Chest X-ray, AP view. Patient: 40 years old, sex F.
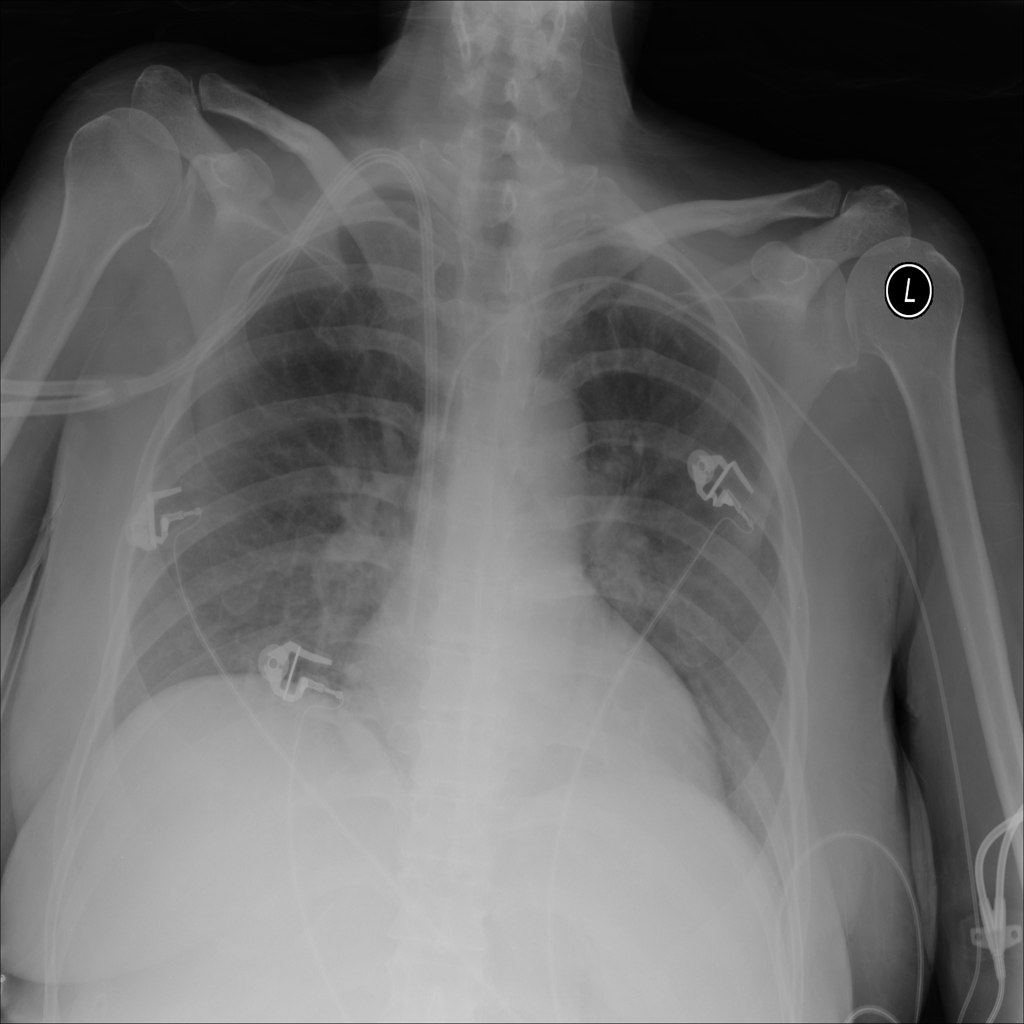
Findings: No Finding